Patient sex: M
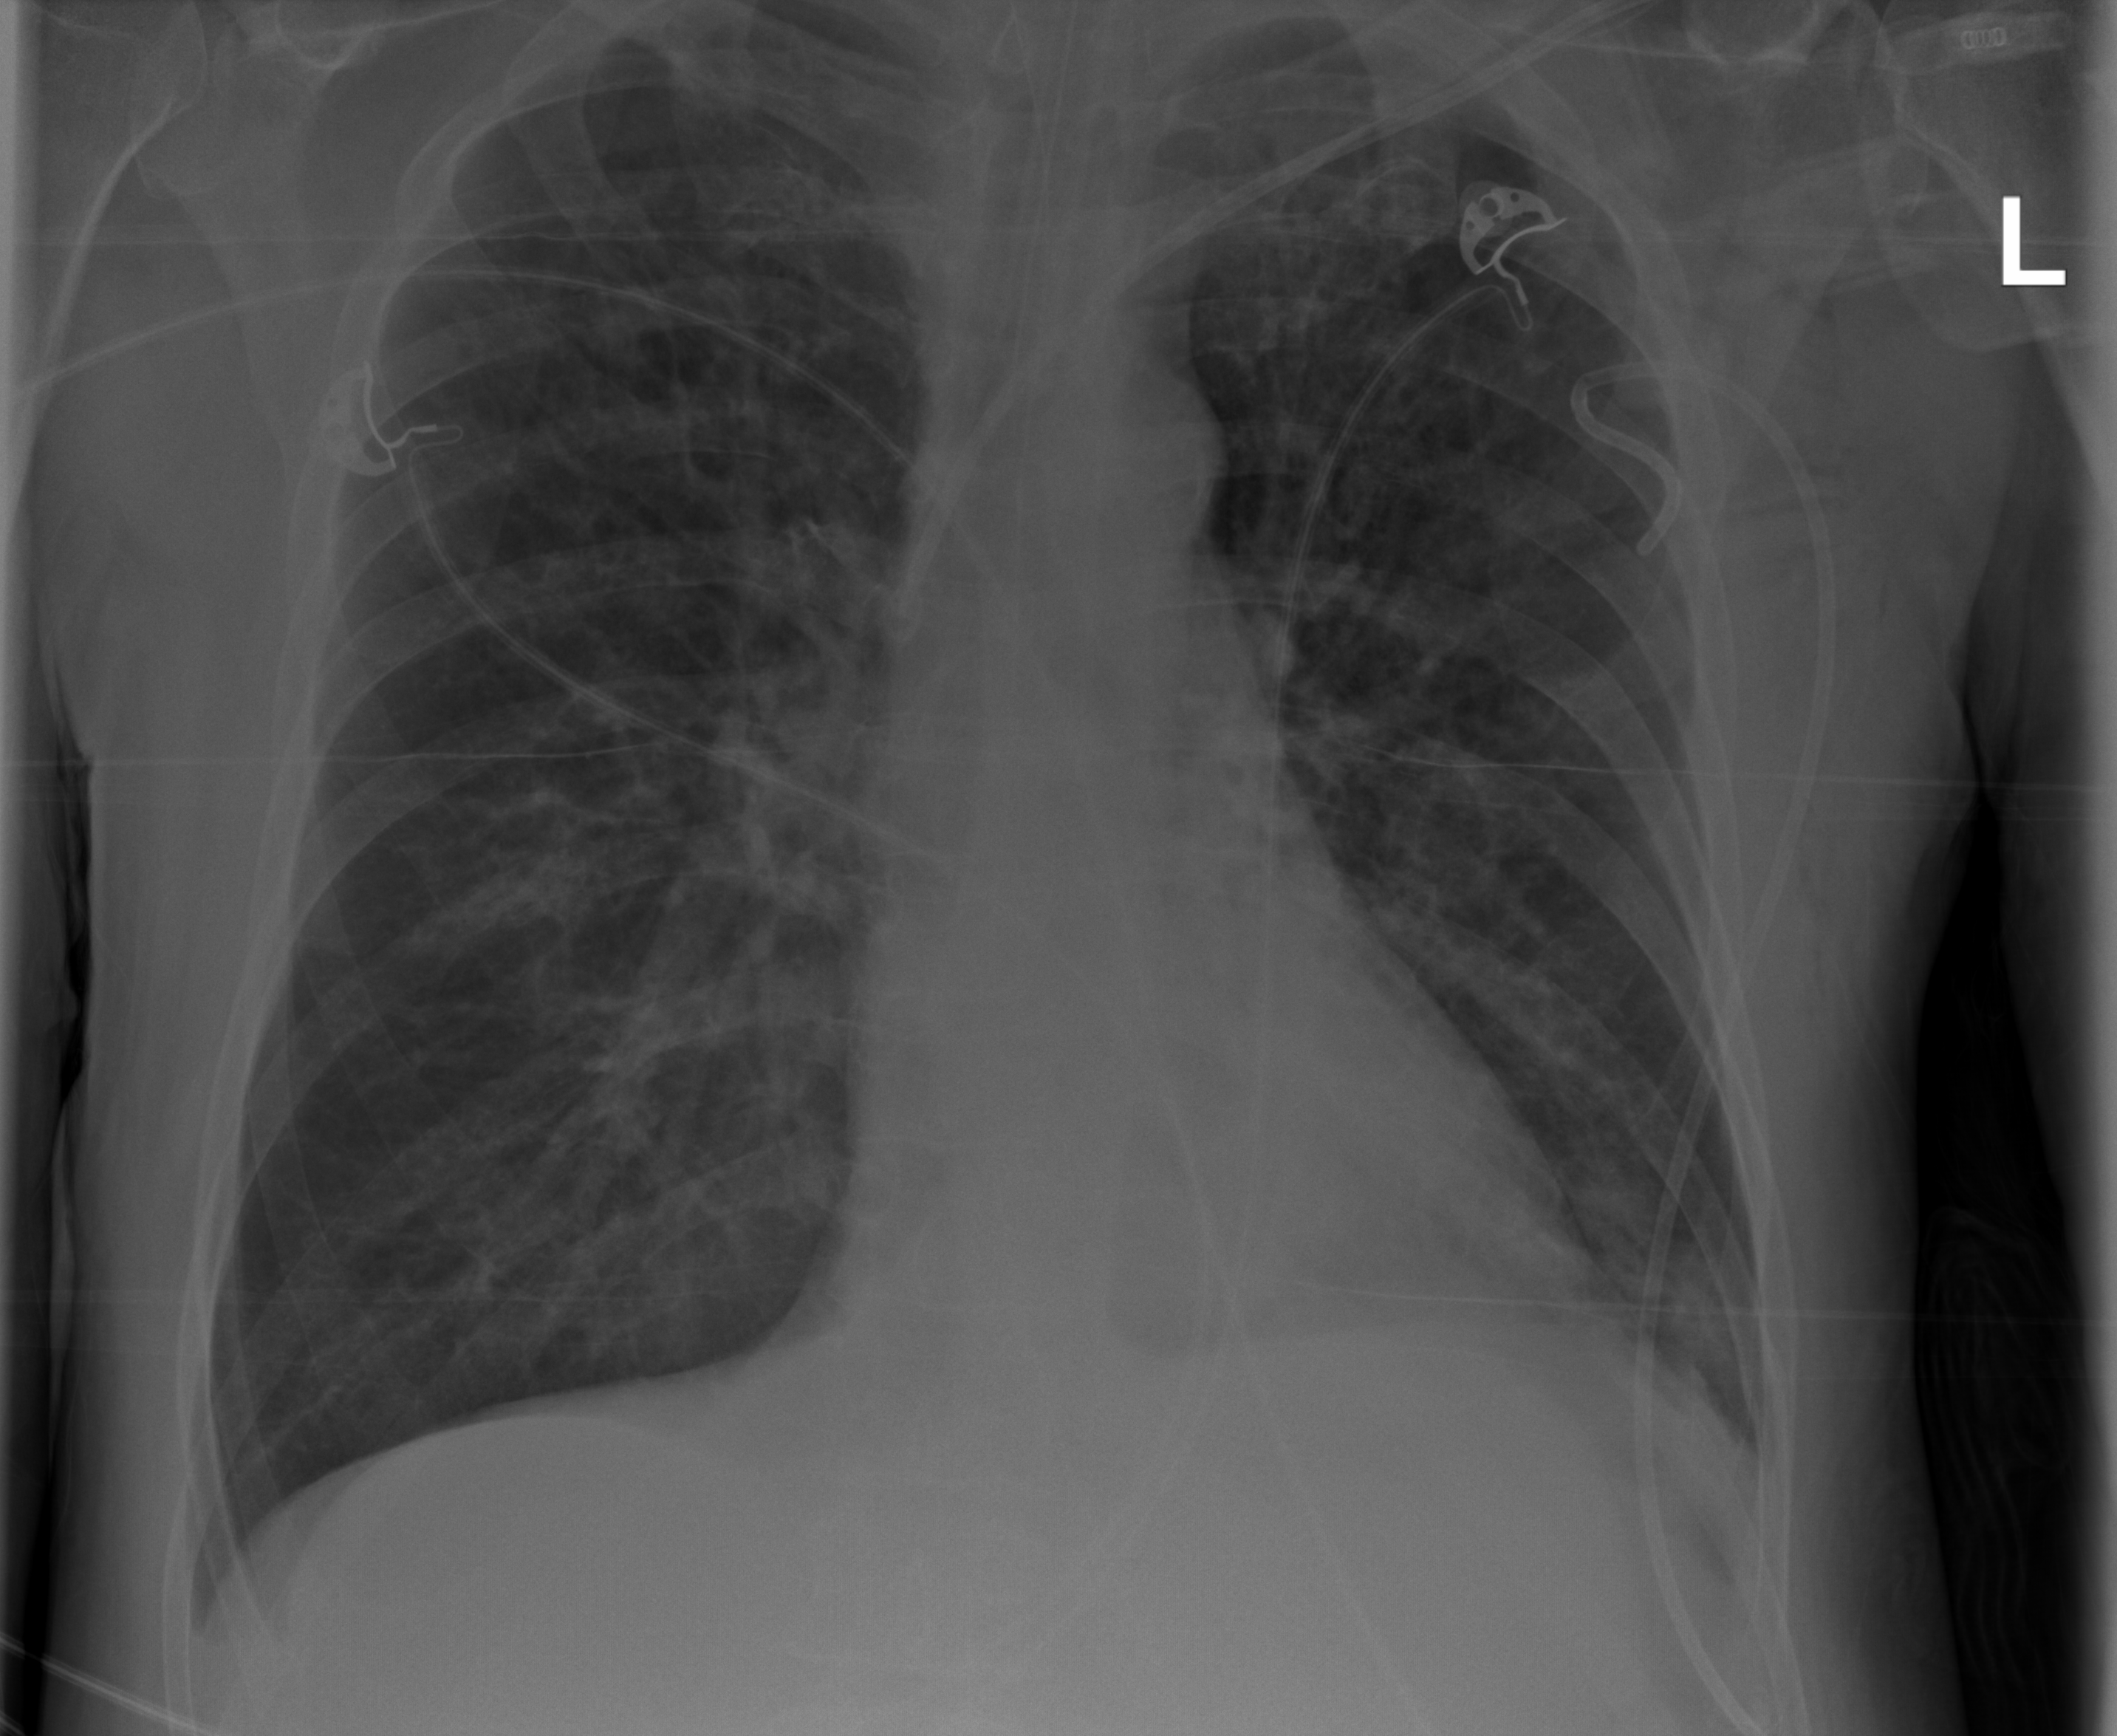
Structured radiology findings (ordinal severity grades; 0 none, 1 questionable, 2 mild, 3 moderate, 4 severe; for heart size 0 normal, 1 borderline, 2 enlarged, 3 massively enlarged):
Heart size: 0
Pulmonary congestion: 0
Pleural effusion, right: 0
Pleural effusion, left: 2
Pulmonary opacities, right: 2
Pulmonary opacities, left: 2
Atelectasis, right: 2
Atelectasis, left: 2